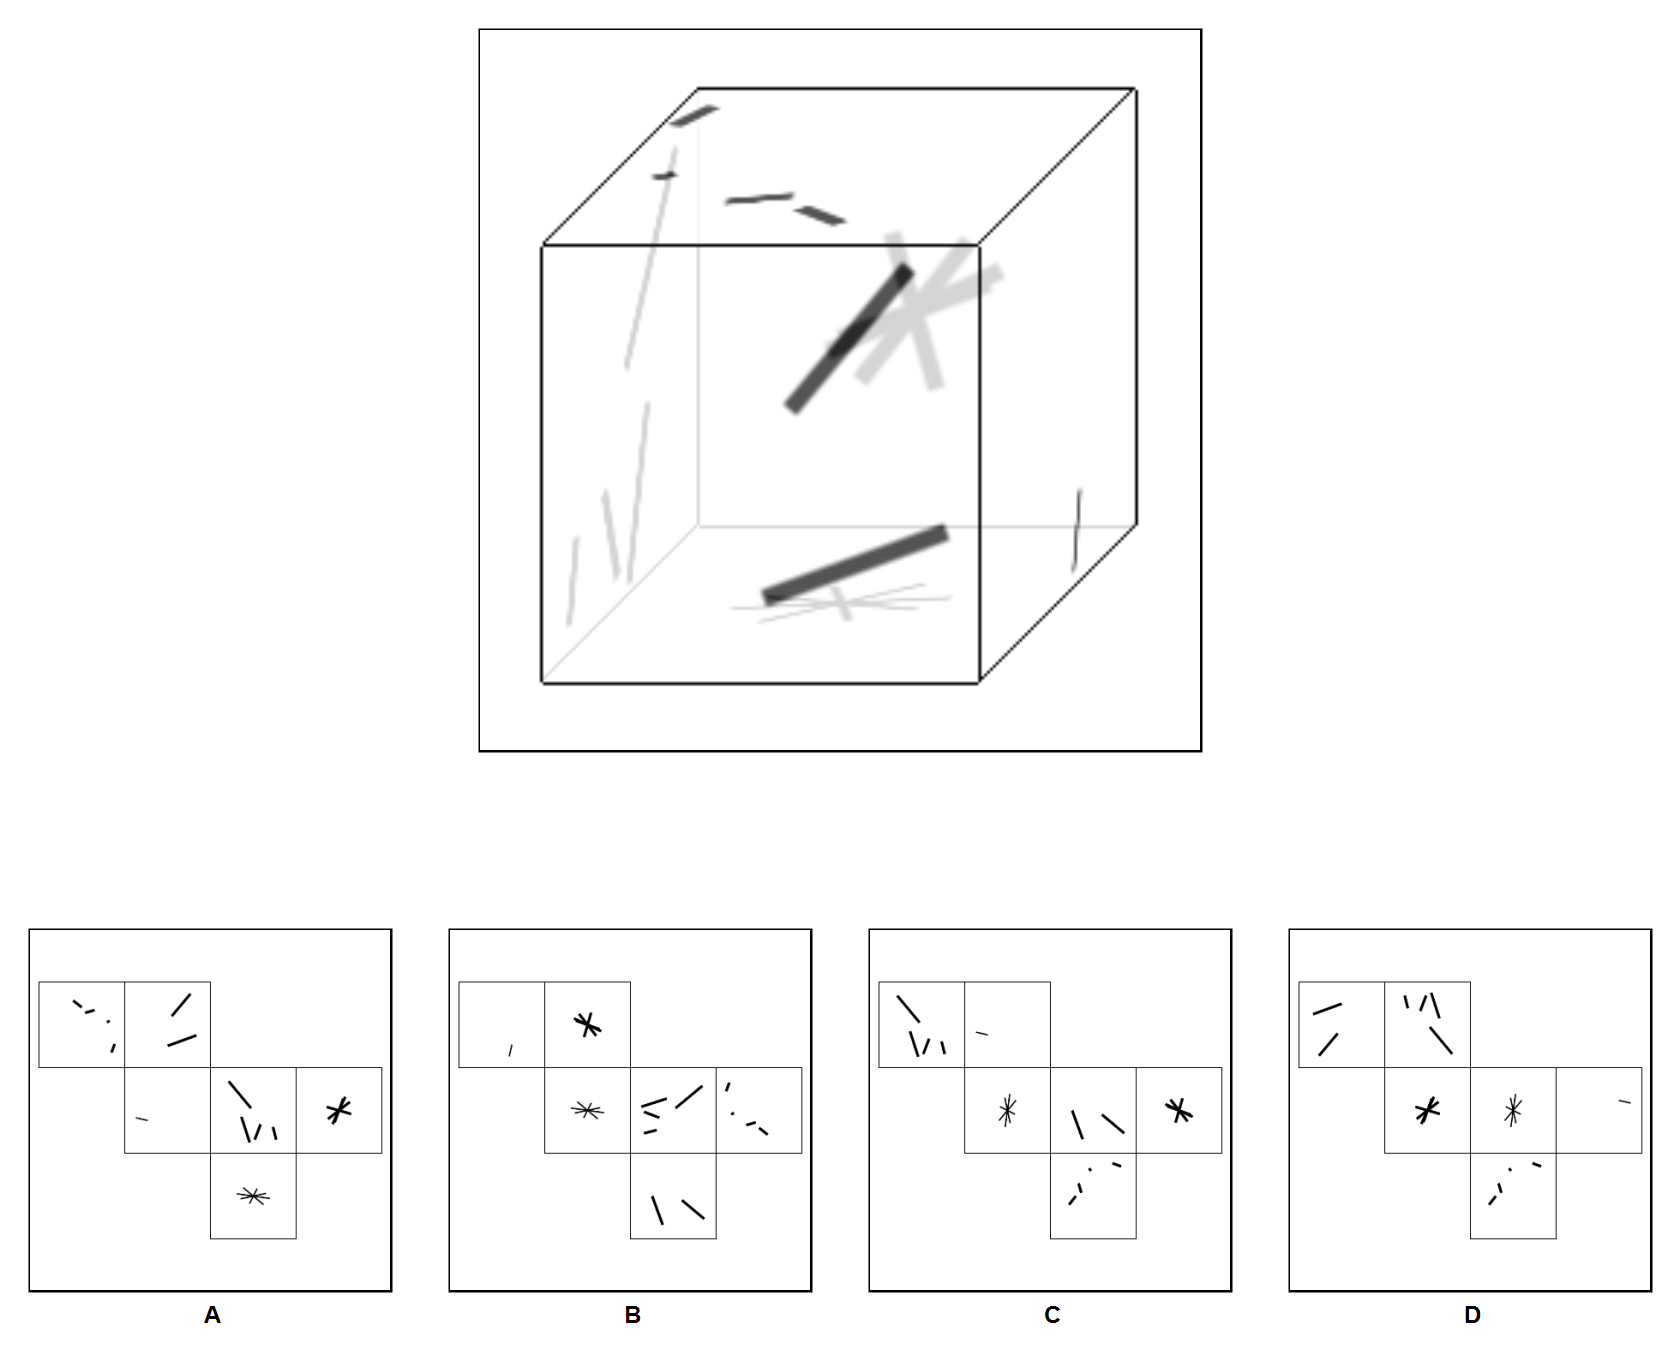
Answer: B